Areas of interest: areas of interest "Mei Chang Service Area"
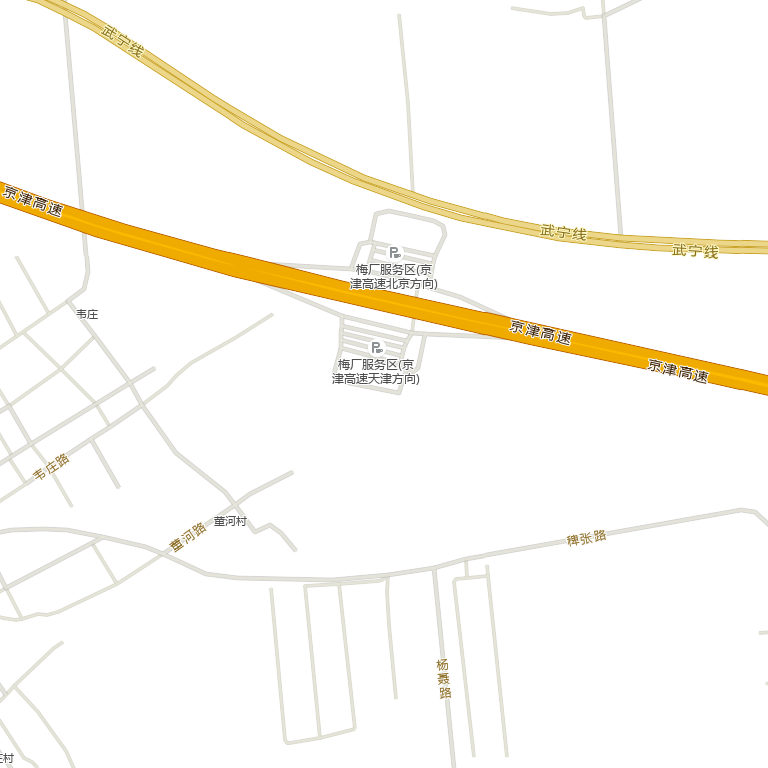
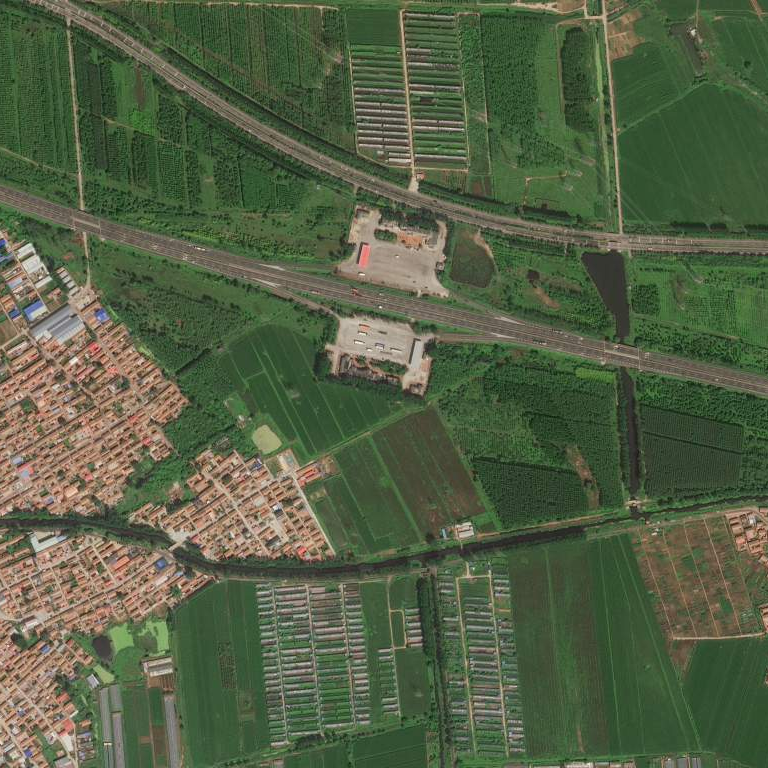